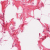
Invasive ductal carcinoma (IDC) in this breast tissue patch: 0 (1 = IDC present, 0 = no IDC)